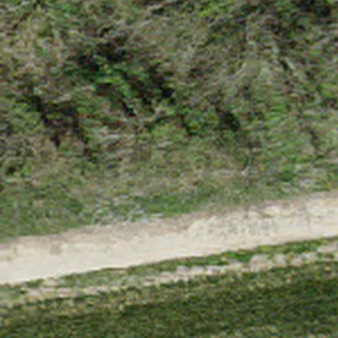
Label: other